Question: I have added two modules in my drupal site called....
1. me alias
2. Mime mail
Whenever we add new modules to our site,
it has links on admin page.
but after activating modules, i can't see the links on admin page.
but this happens only on server but on my localhost i can see the modules links on admin page.
i have put screenshot of the problem, in image you can see that, i have activated both modules but on admin page....i can't see its links.
why is not activated.
i have tried to clear all the cache and then try again but its not coming then also.
Here is the screen shot

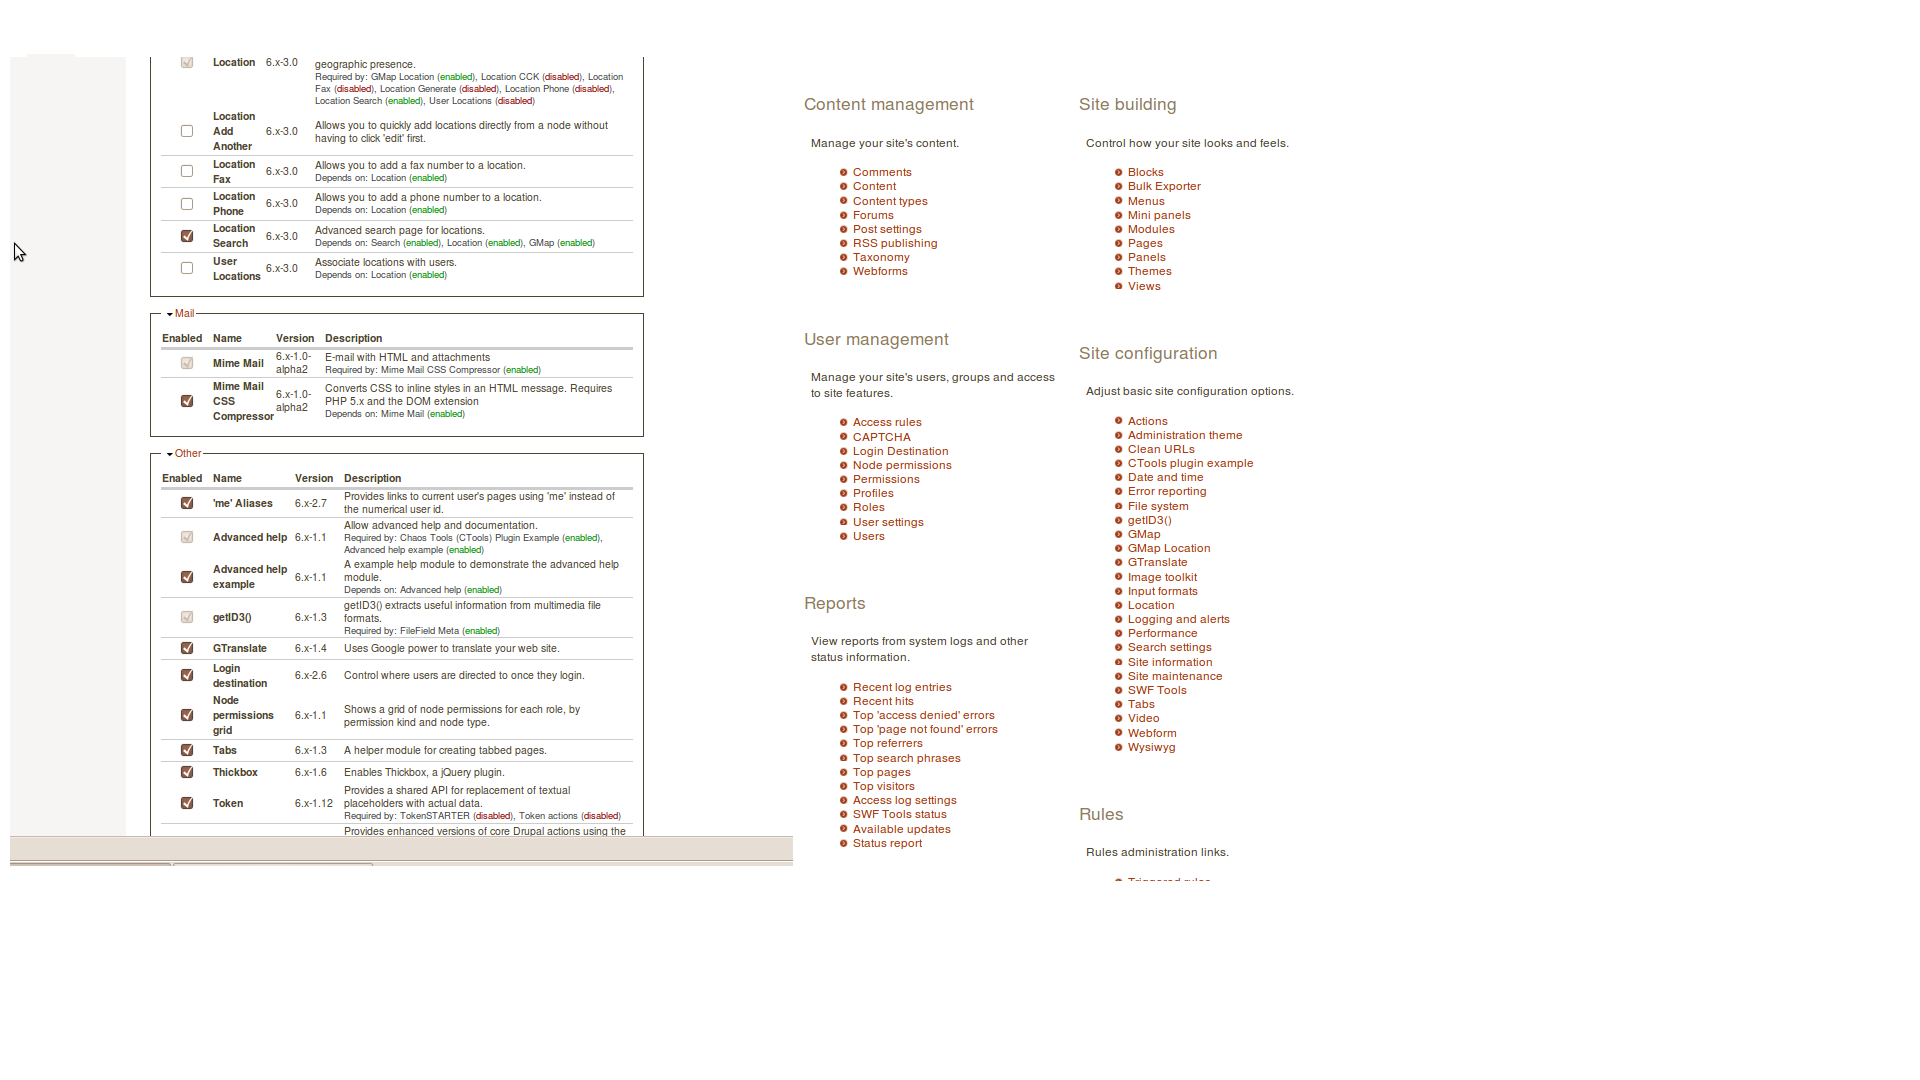
Answer: Yes i found the problem...... i was always getting one error....about semaphore table not exists.
so thats why whenever i include any new module then its links not coming on the side.
but now is coming....bcz i had manually include table on server.
thank u both for ur replay....